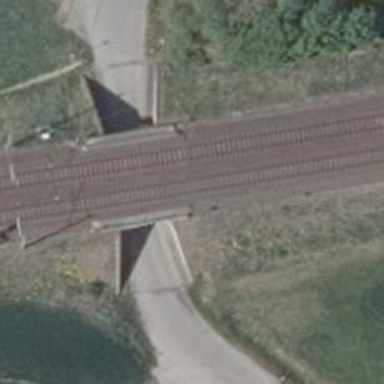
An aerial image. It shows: Bridge over railway with electrified contact lines.